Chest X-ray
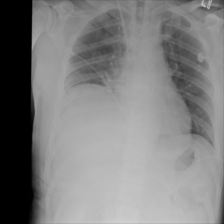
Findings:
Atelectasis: positive
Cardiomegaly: negative
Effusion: negative
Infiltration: negative
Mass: negative
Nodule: negative
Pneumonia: negative
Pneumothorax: negative
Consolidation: negative
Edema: negative
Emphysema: negative
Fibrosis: negative
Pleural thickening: negative
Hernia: negative